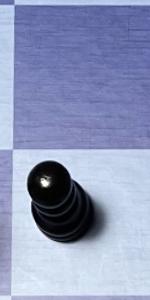
Label: Pawn_Black